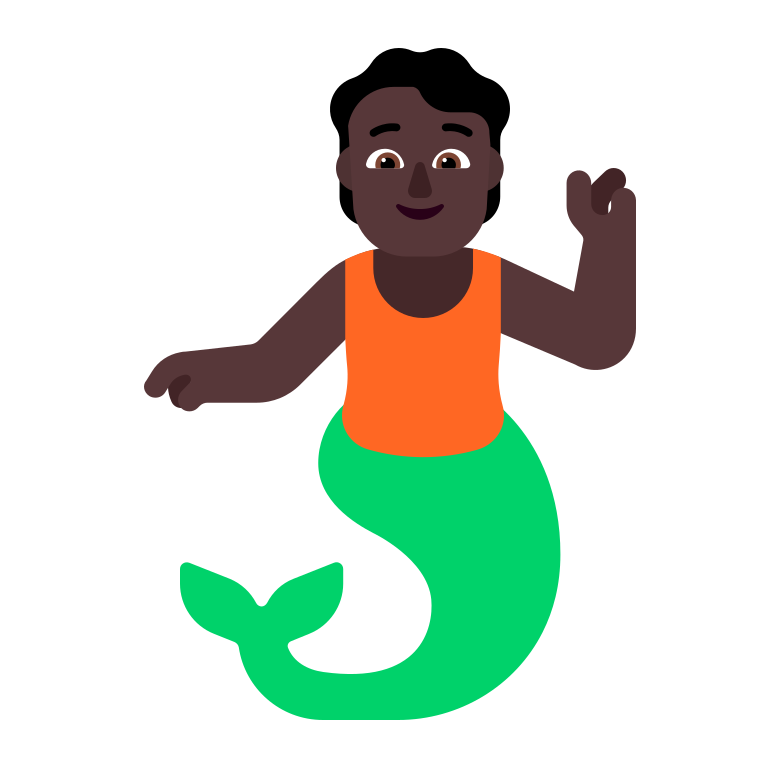
person merpeople flat dark